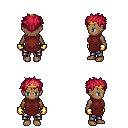
a pixel art fantasy rpg character, female body template, human, dark skin, maroon tunic, metal pants, ruby red bedhead hairstyle, gold tiara, gold gloves, four views (front, back, left, right), 2x2 character sprite sheet, small pixel art, hard edges, no anti-aliasing